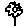
Label: flower